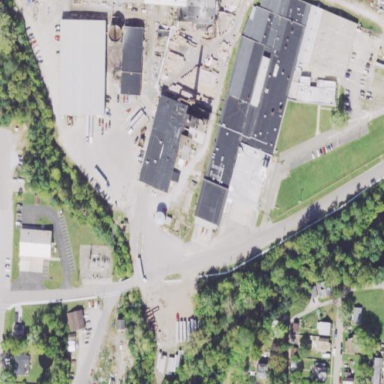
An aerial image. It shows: Industrial area featuring paper mill.